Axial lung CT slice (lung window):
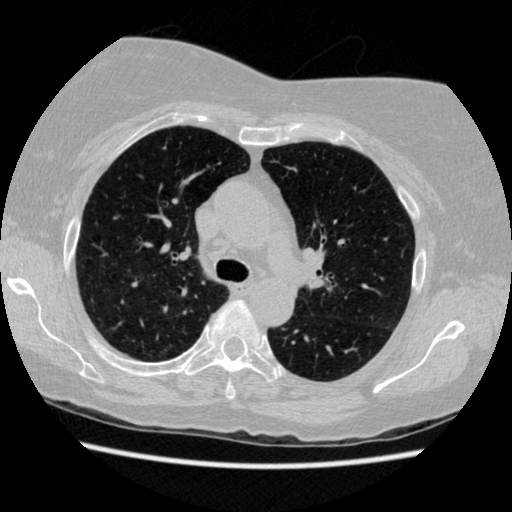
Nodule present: no